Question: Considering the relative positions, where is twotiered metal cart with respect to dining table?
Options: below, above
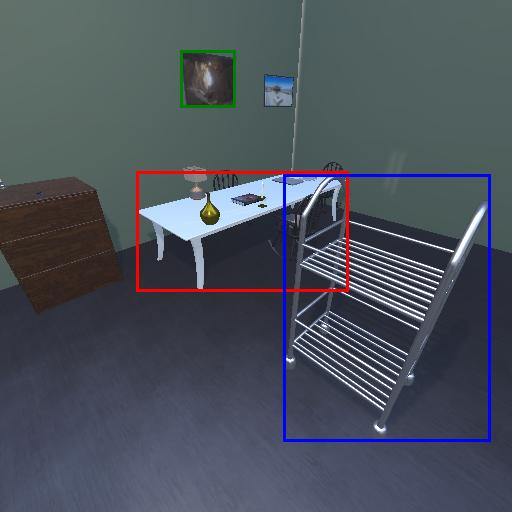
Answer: below